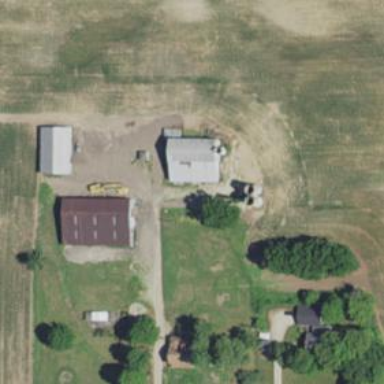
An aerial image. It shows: Silo.